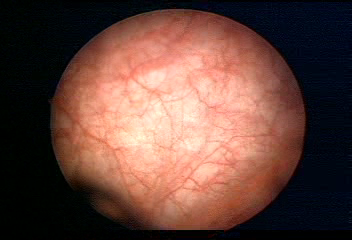
Modality: WLC
Class: Normal mucosa
Bladder cancer association: No